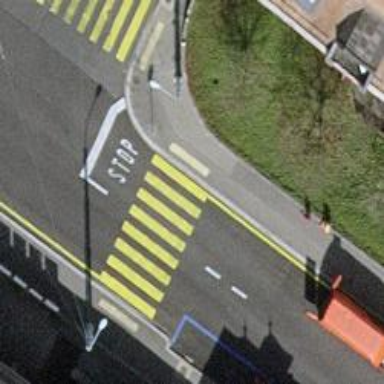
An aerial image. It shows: Marked crossing with zebra stripes on the road.